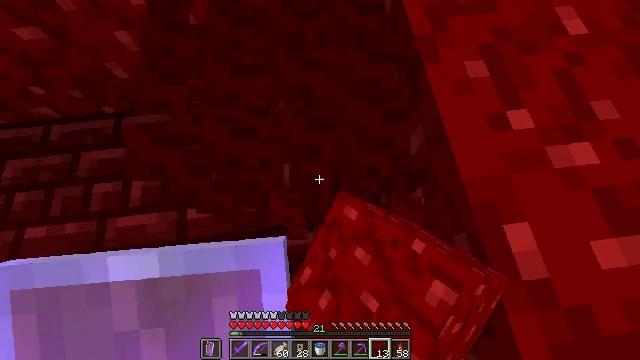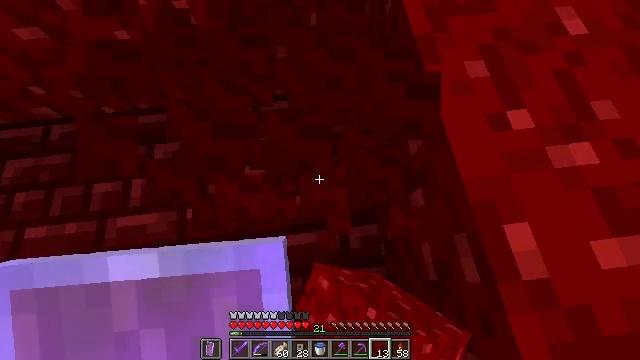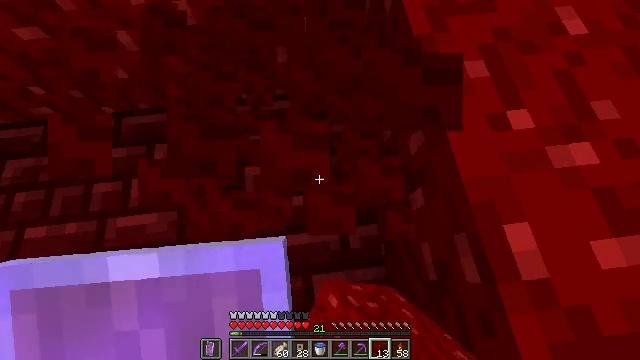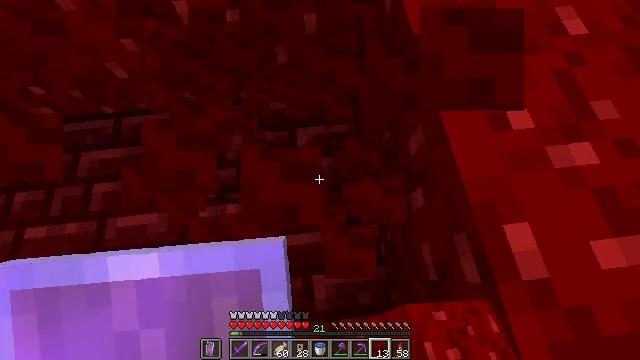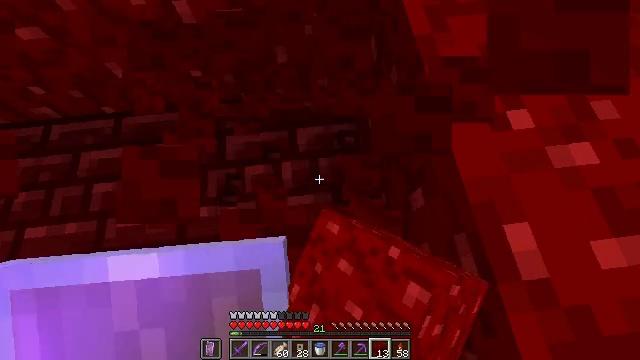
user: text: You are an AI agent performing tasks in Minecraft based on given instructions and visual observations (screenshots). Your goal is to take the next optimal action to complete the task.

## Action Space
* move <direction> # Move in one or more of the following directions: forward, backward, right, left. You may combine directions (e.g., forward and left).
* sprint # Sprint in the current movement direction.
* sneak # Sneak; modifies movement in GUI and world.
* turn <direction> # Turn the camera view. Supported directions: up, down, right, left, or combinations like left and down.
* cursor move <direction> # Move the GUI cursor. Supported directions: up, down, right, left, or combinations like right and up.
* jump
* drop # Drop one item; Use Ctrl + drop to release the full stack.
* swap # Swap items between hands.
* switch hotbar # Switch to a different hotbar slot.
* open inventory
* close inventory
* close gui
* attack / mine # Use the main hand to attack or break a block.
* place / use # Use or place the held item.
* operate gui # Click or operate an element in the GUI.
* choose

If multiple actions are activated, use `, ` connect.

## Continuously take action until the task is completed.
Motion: motion action
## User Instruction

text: Break the nether wart block with a tool.
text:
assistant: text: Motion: attack / mine
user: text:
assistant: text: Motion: attack / mine
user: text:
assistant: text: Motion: attack / mine
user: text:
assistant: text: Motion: attack / mine
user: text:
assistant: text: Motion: attack / mine